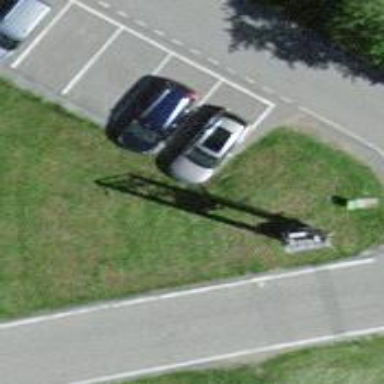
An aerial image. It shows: Parking area with surface.